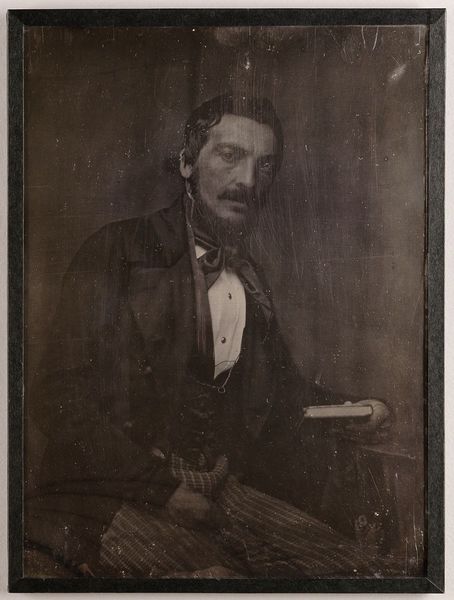
Titel: H. Compes, Mitglied der Nationalversammlung in Frankfurt a. M.
Künstler: Hermann Biow
Standort: Hamburg
Institution: Museum für Kunst und Gewerbe Hamburg
Schlagwörter: mann, portrait, figur, person, foto, fotografie, photographie, politiker, photo, staatsmann, lichtbild, daguerreotypie, historische, bildwerke, abgeordneter, angewandte und bildende kunst, hessische systematik, porträt, persönlichkeit, porträtfotografie, porträtphotographie, hüftbild